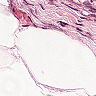
Metastatic tissue present: no